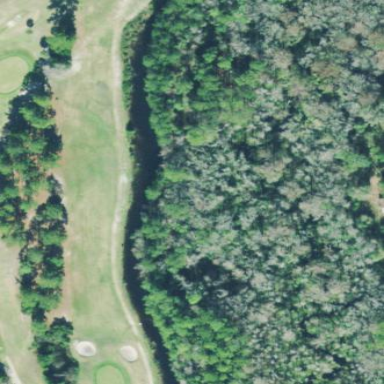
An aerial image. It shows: Picturesque scene of golf course with lateral water hazard.